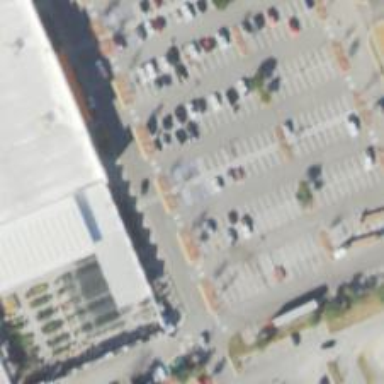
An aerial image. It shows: Parking space is available.